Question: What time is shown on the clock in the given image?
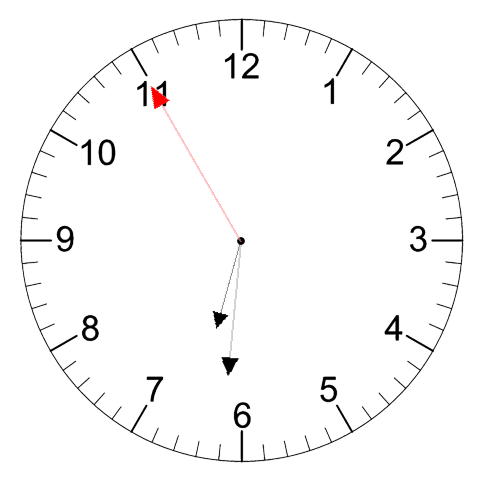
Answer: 06:30:55